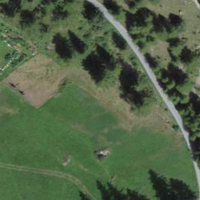
EUNIS habitat code: 31
Species observed at this site:
Cirsium heterophyllum